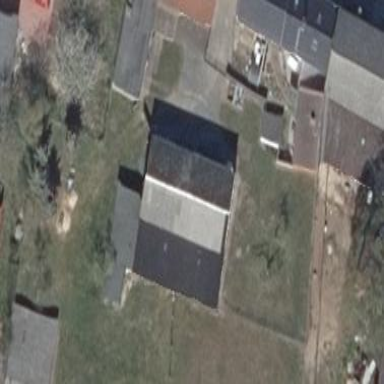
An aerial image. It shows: Rural barn.